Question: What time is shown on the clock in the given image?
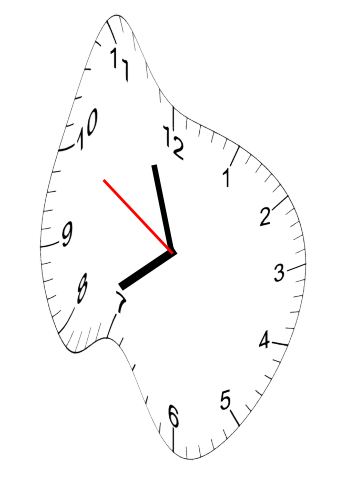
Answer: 07:56:50